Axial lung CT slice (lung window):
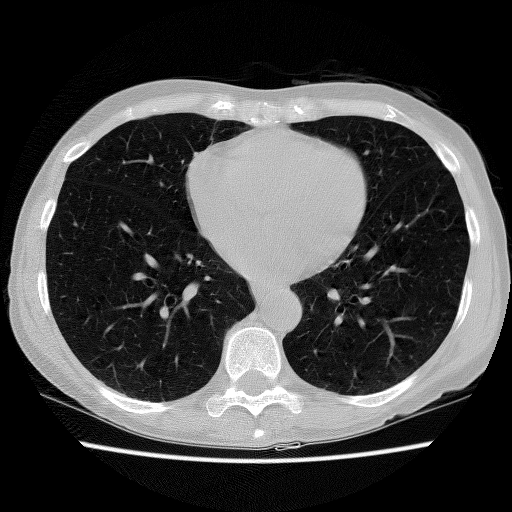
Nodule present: no